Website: home-depot
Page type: account-selection
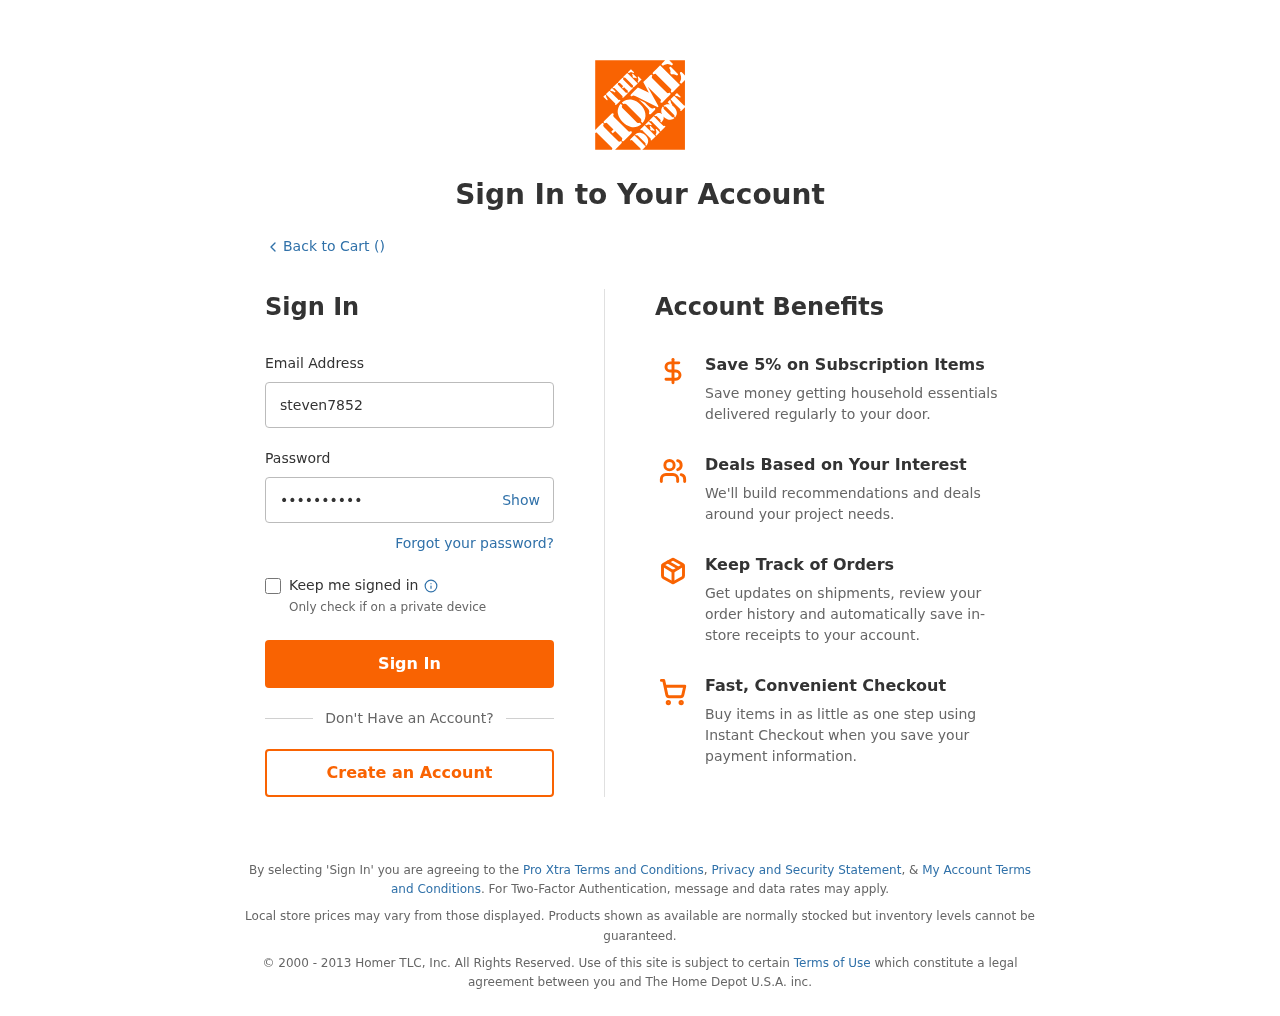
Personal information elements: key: PII_LOGIN_USERNAME
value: steven7852